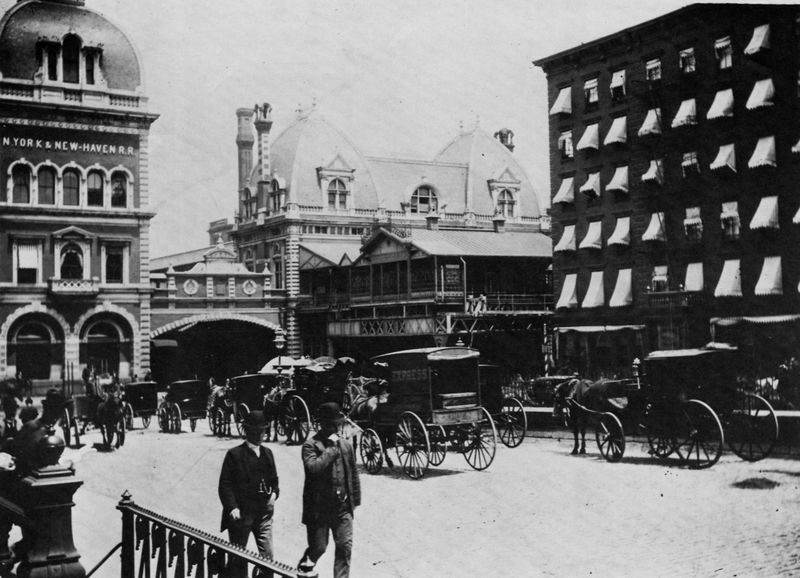
Titel: Park Avenue und 42nd Street
Künstler: Amerikanischer Photograph
Schlagwörter: himmel, weiß, stadt, grau, männer, schwarz, straße, szene, vordergrund, gebäude, haus, tiere, zaun, leute, architektur, häuser, gehen, kamine, pferde, räder, fassade, passanten, zwei, giebel, kutsche, kutschen, läden, platz, speichen, hafen, wagen, kuppel, geländer, foto, fotografie, photographie, kuppeln, balustrade, schwarzweiß, photo, fries, sims, gesims, verkehr, etagen, geschosse, stockwerke, aufnahme, mietshäuser, fensterfront, markisen, jalousien, speiche, new york, fesnster, hafengebiet, hitter